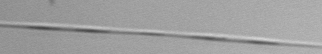
Label: Pseudo-nitzschia